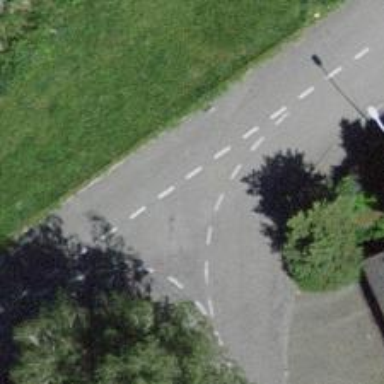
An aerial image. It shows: Residential road with sidewalk on the left side.